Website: ulta-beauty
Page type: delivery-shipping
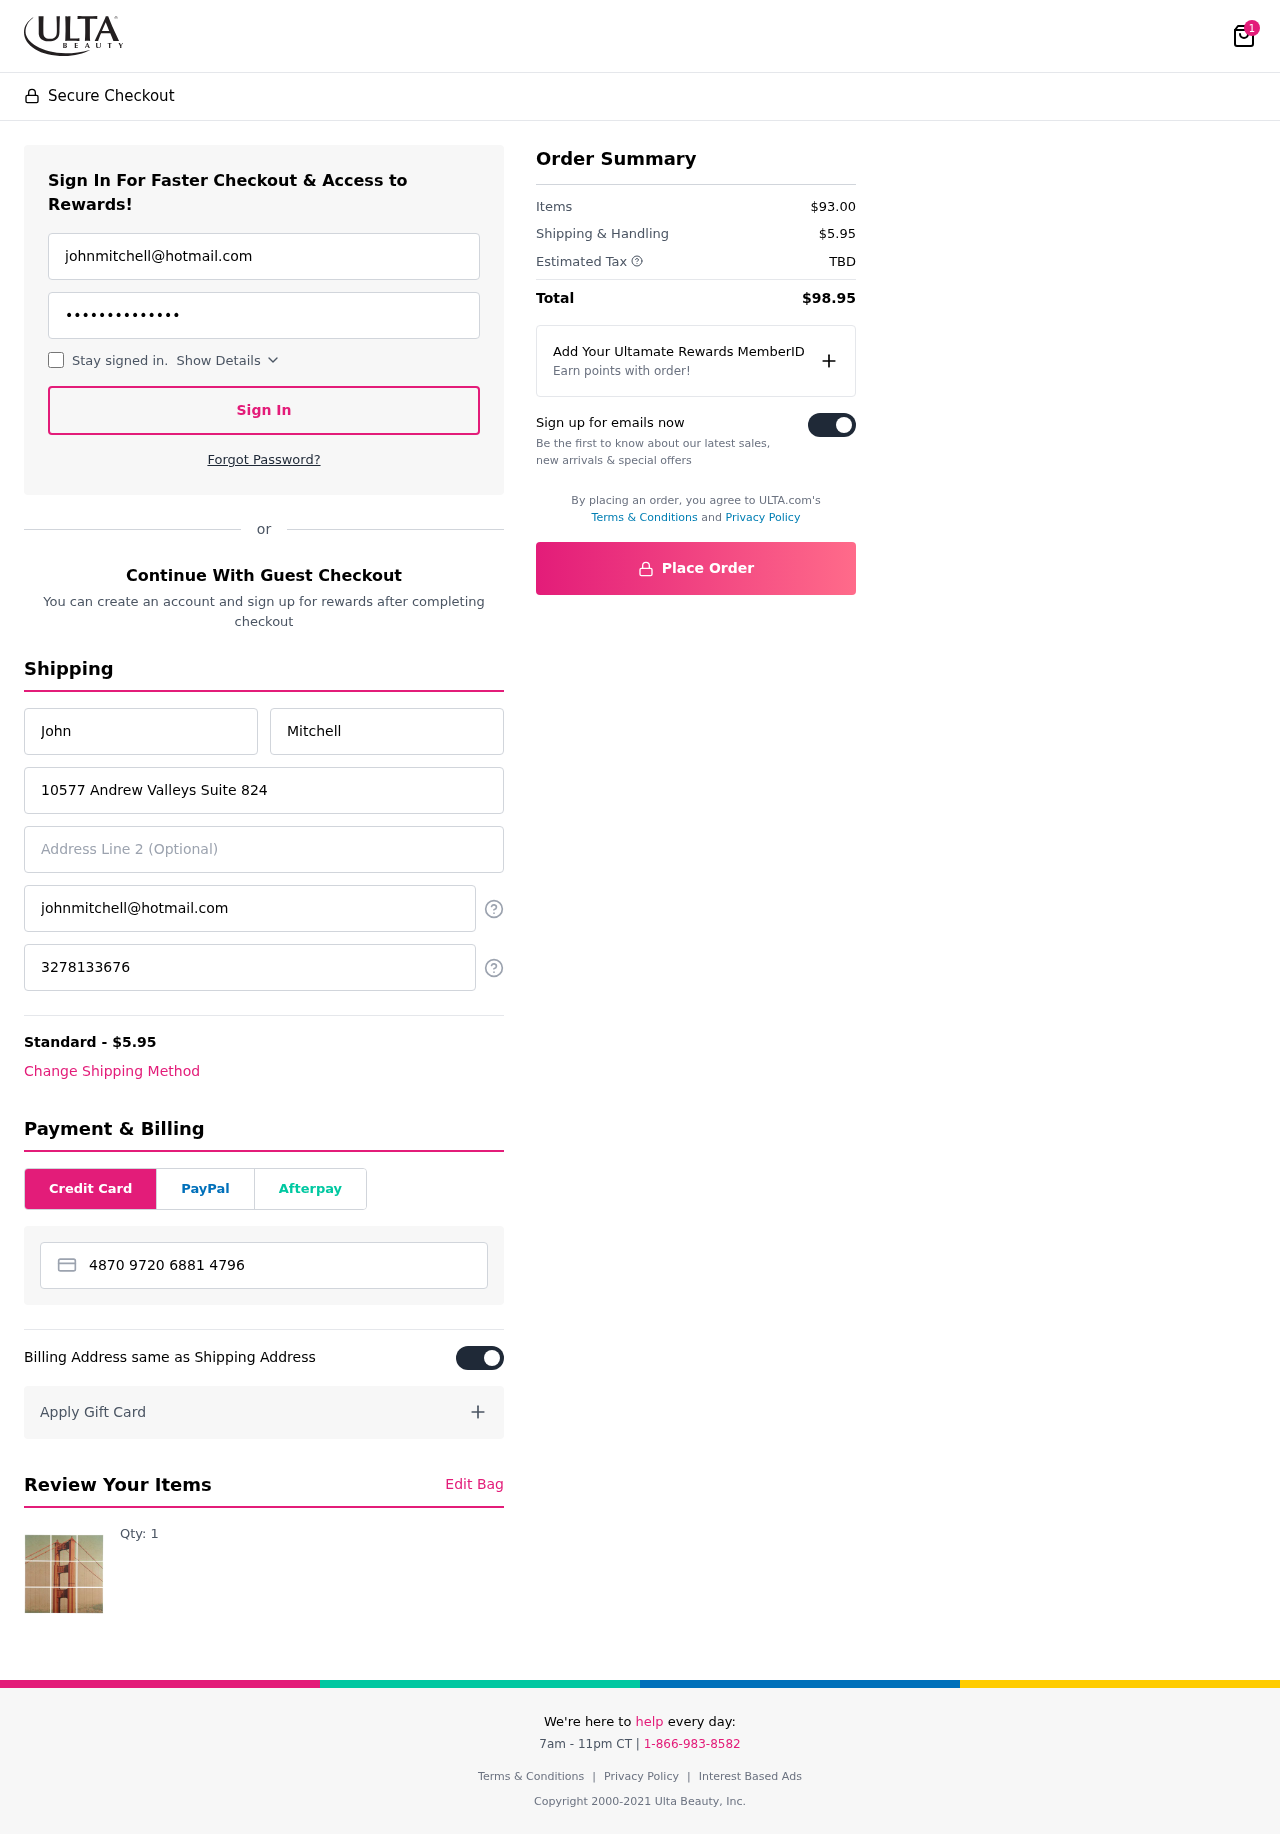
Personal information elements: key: PII_CARD_NUMBER
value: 4870 9720 6881 4796
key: PII_EMAIL
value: johnmitchell@hotmail.com
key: PII_EMAIL2
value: johnmitchell@hotmail.com
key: PII_FIRSTNAME
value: John
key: PII_LASTNAME
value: Mitchell
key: PII_PHONE
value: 3278133676
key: PII_STREET
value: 10577 Andrew Valleys Suite 824
Product elements: key: PRODUCT1_QUANTITY
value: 1
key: PRODUCT1
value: Qty: 1
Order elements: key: ORDER_NUM_ITEMS
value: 1
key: ORDER_SHIPPING_COST
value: $5.95
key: ORDER_SUBTOTAL
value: $93.00
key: ORDER_TAX
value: TBD
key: ORDER_TOTAL
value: $98.95